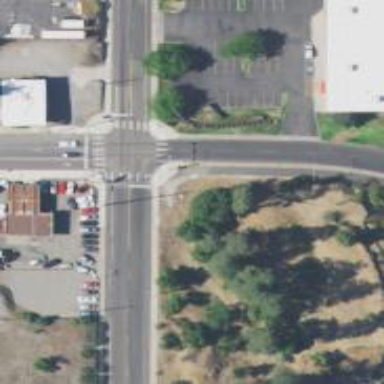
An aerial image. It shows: Crossing with paired lines markings on the road.